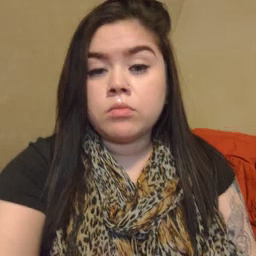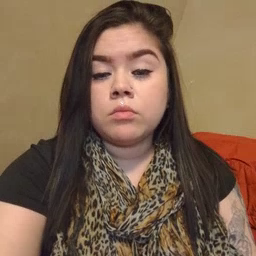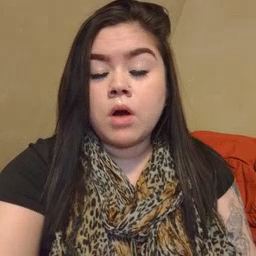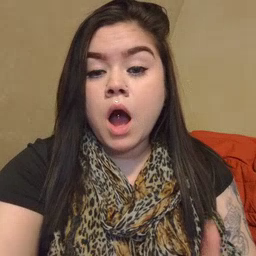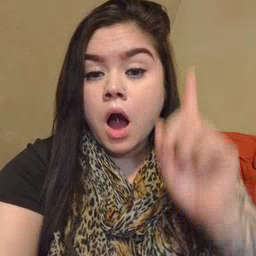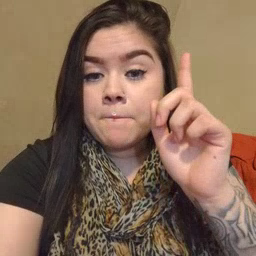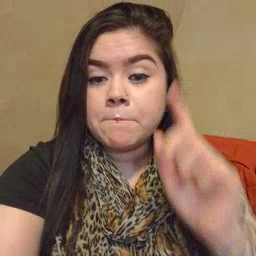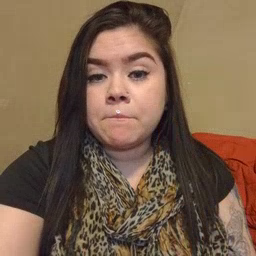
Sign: up